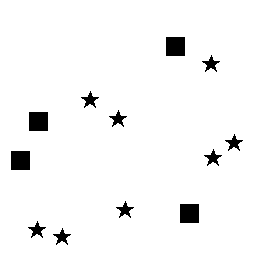
Squares: 4
Triangles: 0
Stars: 8
Total shapes: 12